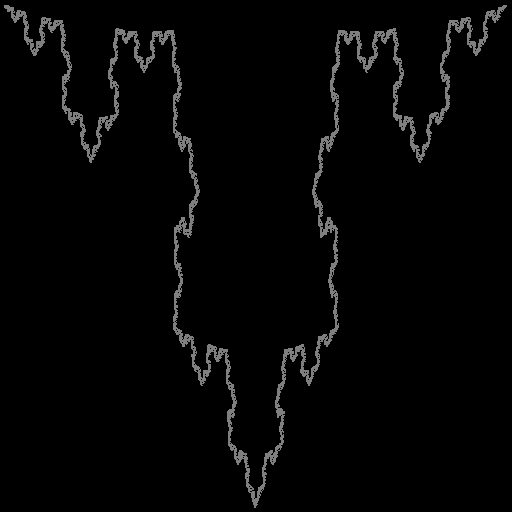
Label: koch_curve